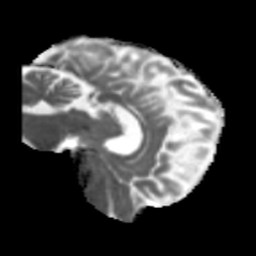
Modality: MD
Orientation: sagittal
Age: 42
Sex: male
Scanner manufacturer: siemens
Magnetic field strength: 3 T
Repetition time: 5.47 s
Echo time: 0.0854 s